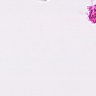
Metastatic tissue present: no